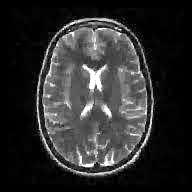
Label: notumor